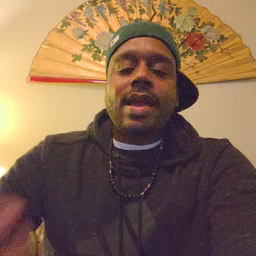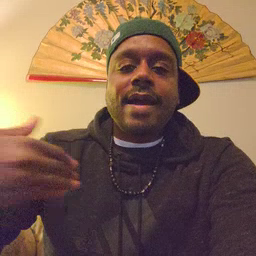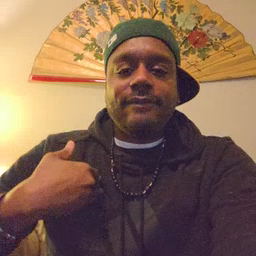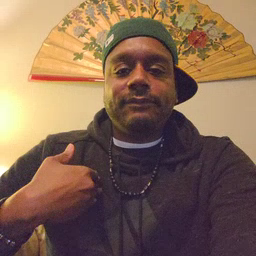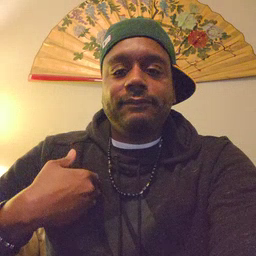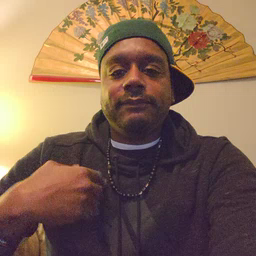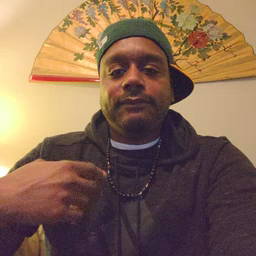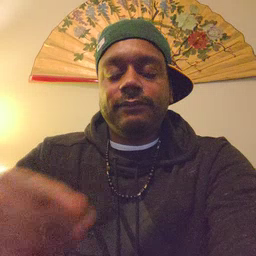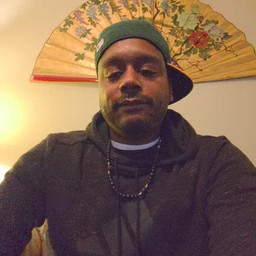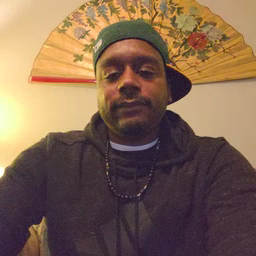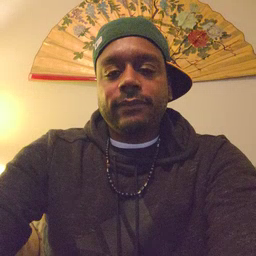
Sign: have